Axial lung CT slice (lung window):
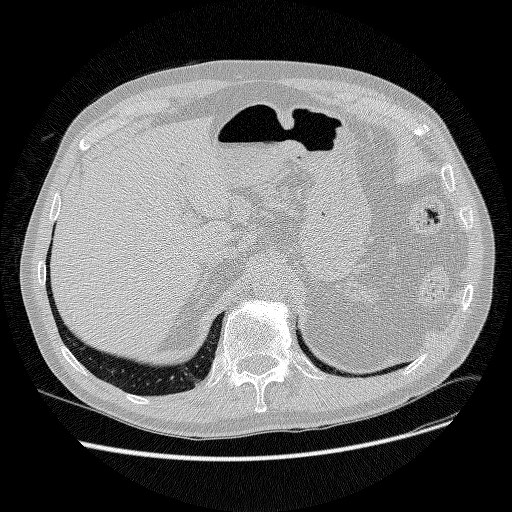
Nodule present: no